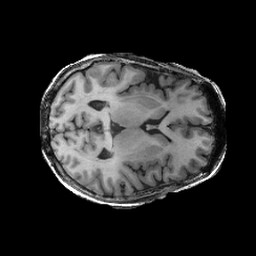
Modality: T1w
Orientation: axial
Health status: ill
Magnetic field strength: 3 T